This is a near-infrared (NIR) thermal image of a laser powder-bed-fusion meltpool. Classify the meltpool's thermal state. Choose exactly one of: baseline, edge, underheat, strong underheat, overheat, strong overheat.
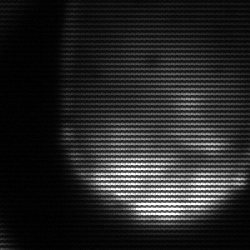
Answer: edge